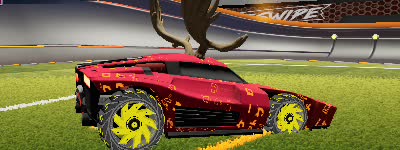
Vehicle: breakout